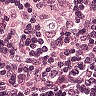
Metastatic tissue present: no